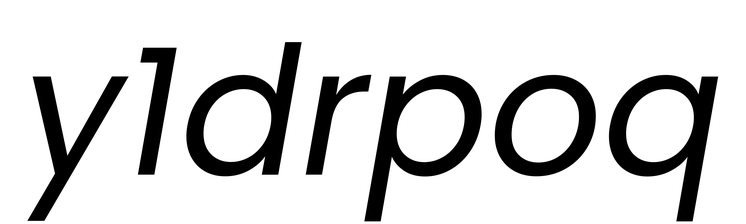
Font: Poppins-Italic